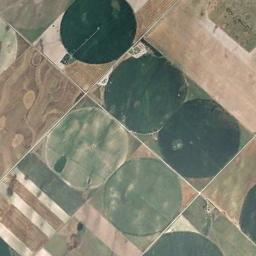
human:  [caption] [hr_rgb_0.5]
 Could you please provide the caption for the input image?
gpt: Several neatly arranged circular green fields .

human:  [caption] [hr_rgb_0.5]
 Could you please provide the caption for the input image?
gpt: Round fields are not the same color .

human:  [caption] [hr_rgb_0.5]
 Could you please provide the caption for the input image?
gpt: Several green circular farmlands are surrounded by some rectangular farmlands .

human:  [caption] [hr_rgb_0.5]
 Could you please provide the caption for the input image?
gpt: Some green circle farmland are in the bare land .

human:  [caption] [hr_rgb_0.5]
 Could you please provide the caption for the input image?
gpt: There are a few circular farmlands of the same size arranged neatly .